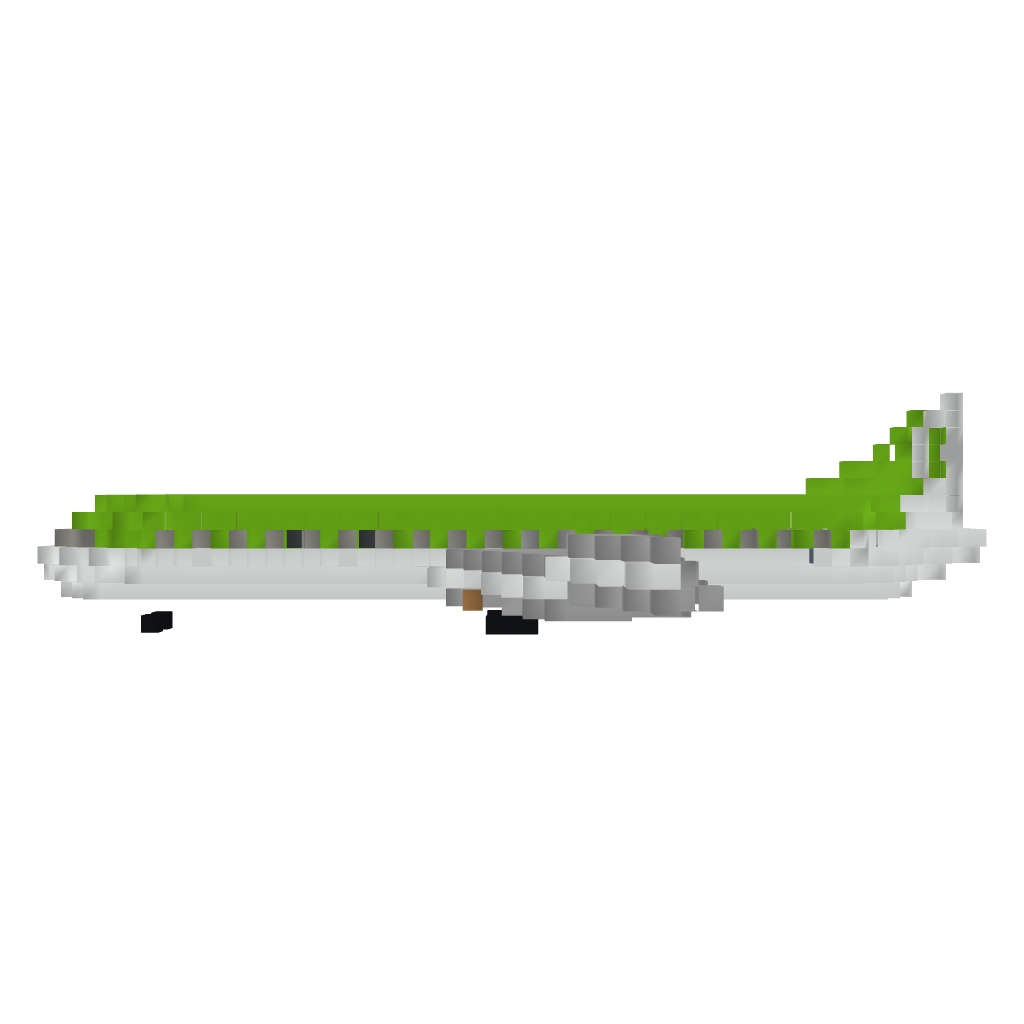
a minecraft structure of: Airplane (Airbus A310) 1.6.2